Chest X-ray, PA view. Patient: 56 years old, sex M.
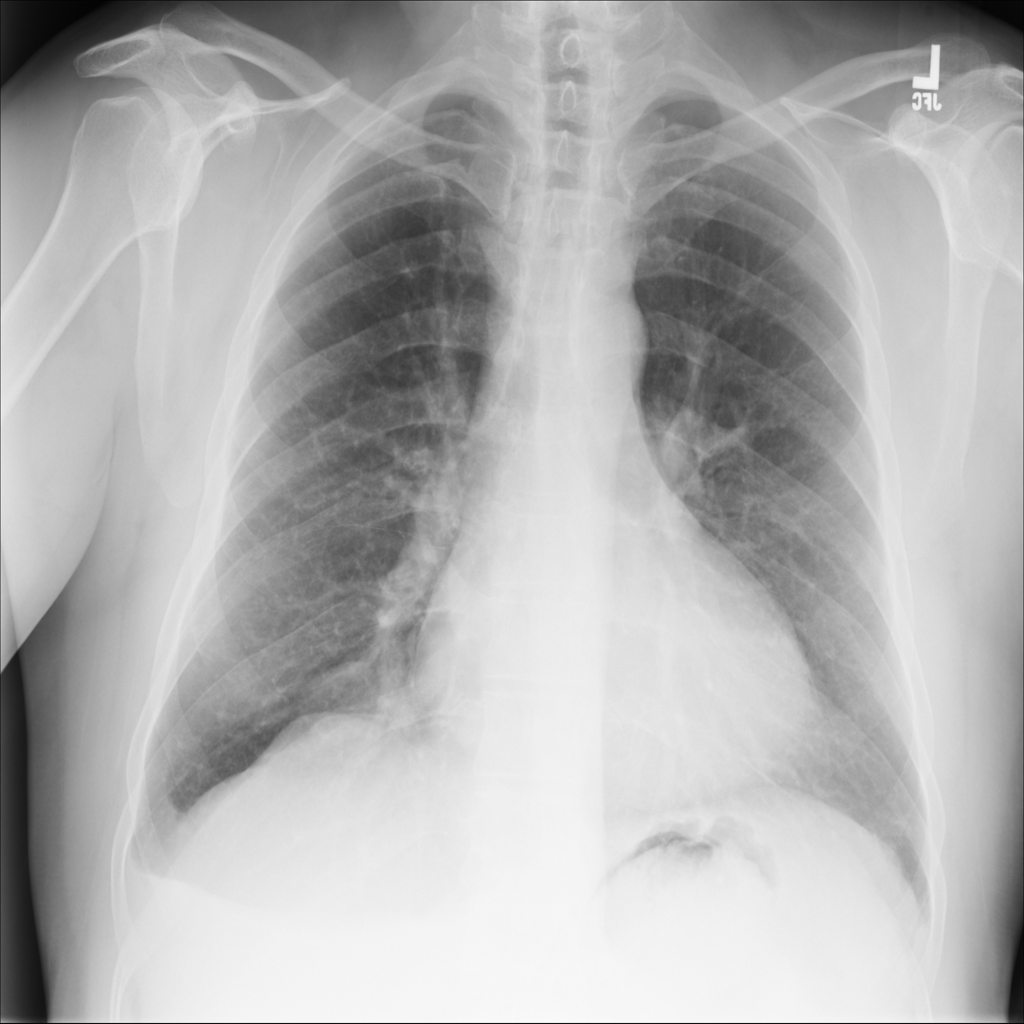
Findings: No Finding